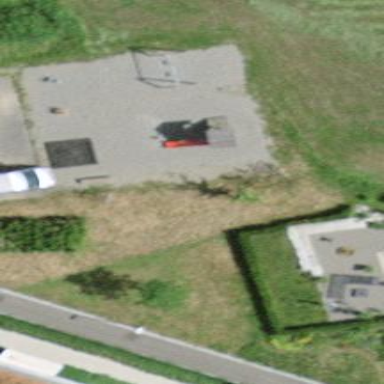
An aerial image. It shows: Playground area for leisure activities on the land.